Aerial crown-view tile of a tropical tree (Barro Colorado Island, Panama), acquired 20241112:
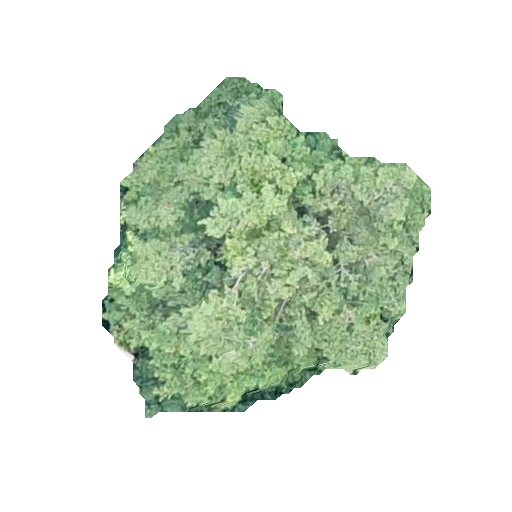
Species: Tabernaemontana arborea
GBIF accepted scientific name: Tabernaemontana arborea
Crown area: 118.993 m²